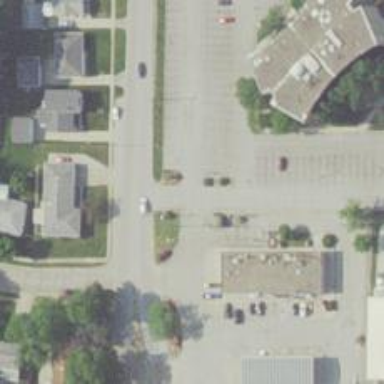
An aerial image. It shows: Residential road with asphalt surface and sidewalk on the left side.